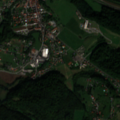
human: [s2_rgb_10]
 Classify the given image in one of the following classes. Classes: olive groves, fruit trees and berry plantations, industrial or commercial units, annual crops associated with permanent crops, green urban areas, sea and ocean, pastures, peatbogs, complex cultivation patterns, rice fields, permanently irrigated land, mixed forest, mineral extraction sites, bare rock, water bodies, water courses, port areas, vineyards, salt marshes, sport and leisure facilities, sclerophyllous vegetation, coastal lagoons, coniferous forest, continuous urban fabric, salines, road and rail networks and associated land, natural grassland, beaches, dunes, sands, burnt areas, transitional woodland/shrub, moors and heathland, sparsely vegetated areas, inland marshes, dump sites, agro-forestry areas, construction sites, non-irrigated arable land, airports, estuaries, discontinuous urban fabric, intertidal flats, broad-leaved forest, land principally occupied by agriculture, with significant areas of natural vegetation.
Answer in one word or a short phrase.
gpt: discontinuous urban fabric, non-irrigated arable land, vineyards, complex cultivation patterns, broad-leaved forest, mixed forest